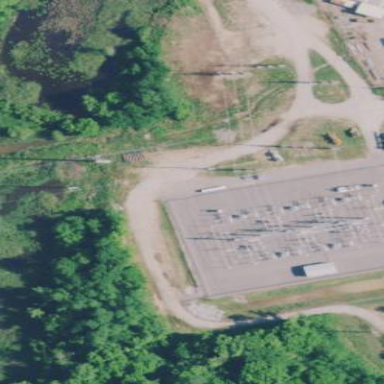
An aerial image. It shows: Industrial area with fence. Within the area is switching substation.